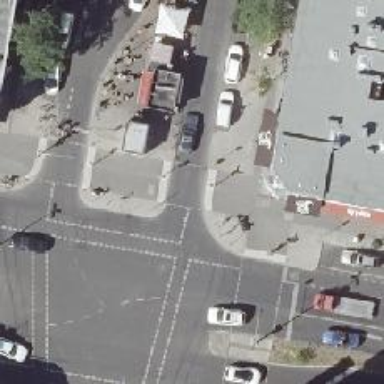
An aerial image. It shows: Crossing with traffic signals.